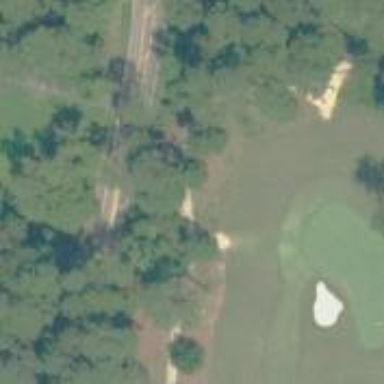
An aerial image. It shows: Path designated for golf carts.